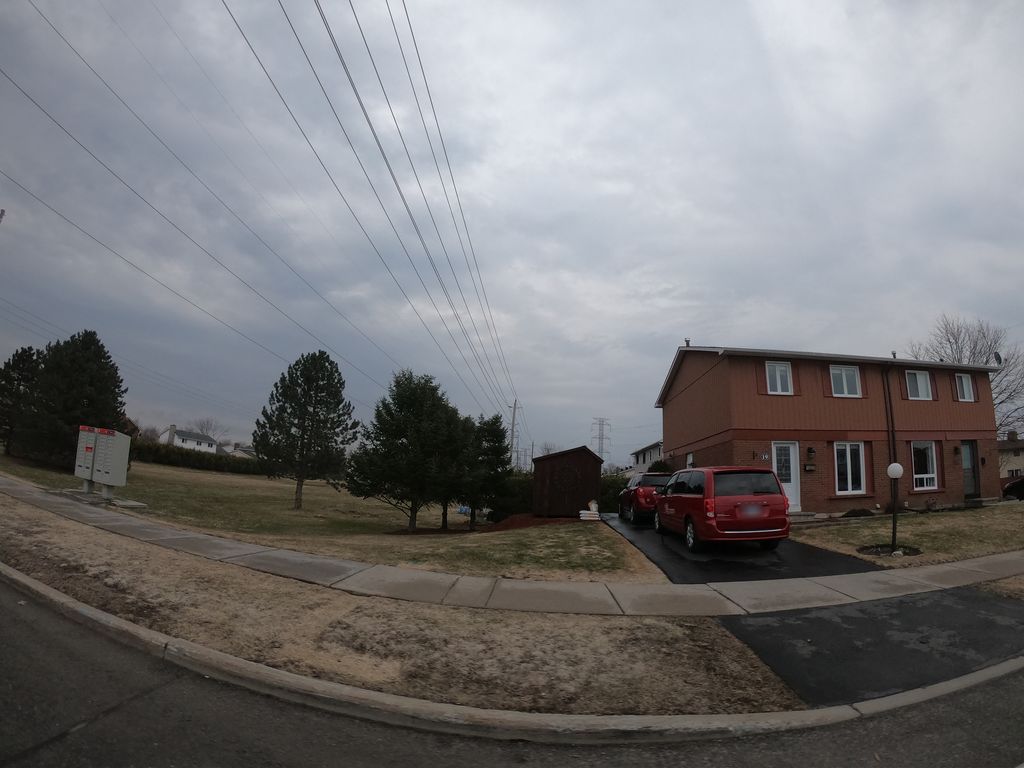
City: ottawa-gatineau